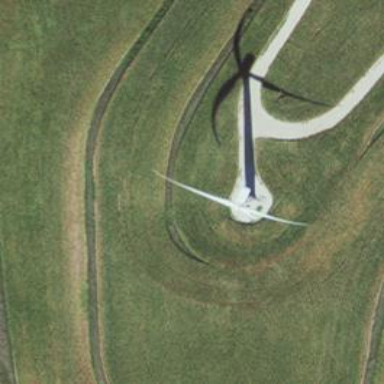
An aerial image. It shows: Wind generator using wind turbines of horizontal axis.